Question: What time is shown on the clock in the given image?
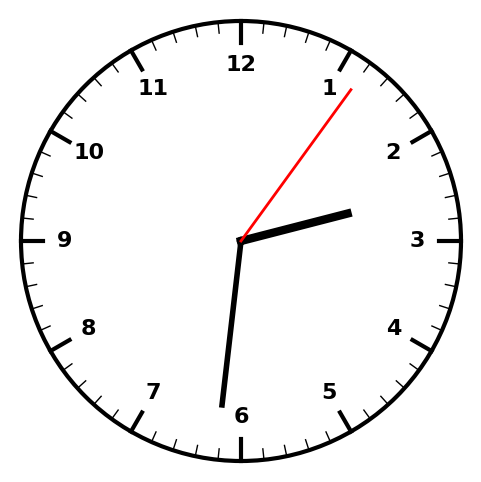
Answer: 02:31:06